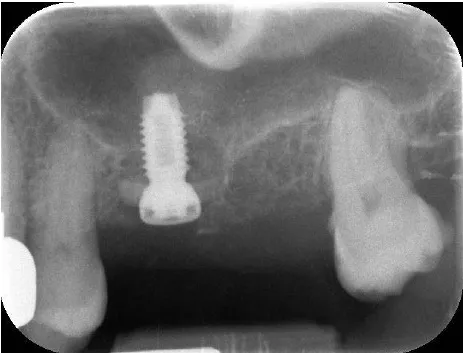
Periapical x-ray showing the implant and the graft in place after sutures.
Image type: radiology (x_ray)